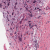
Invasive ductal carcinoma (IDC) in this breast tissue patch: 0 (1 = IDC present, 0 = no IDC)